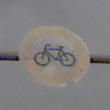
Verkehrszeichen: VerbotRadverkehr
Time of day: MorningAfternoon
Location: Outdoor (Suburban)
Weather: Overcast
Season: NotSpecified
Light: Natural